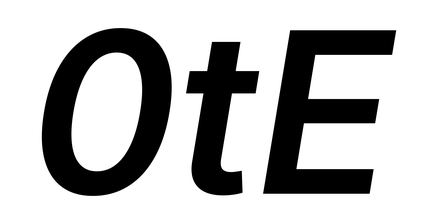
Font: Inter-Italic_SemiBold_Italic